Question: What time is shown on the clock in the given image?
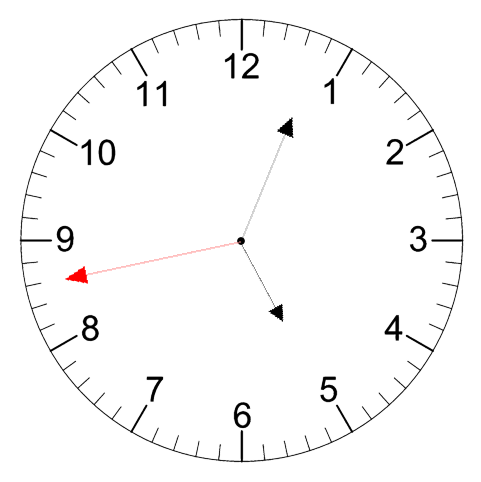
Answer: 05:03:43